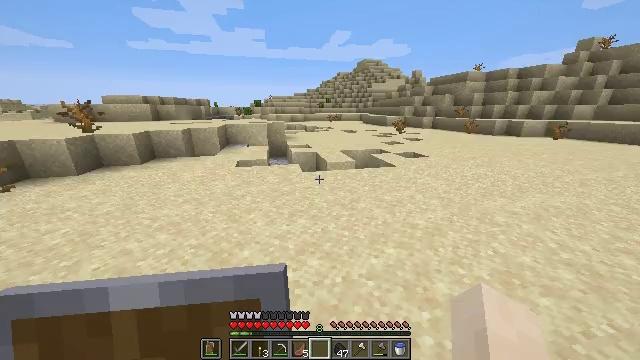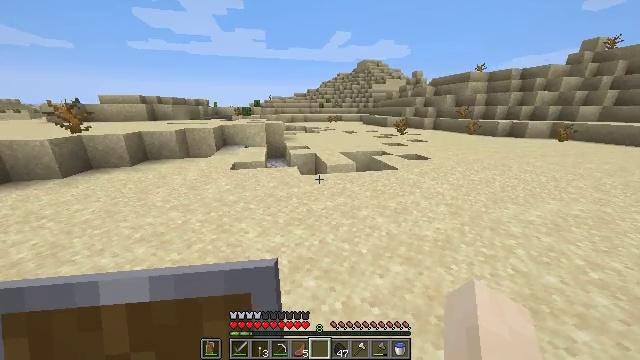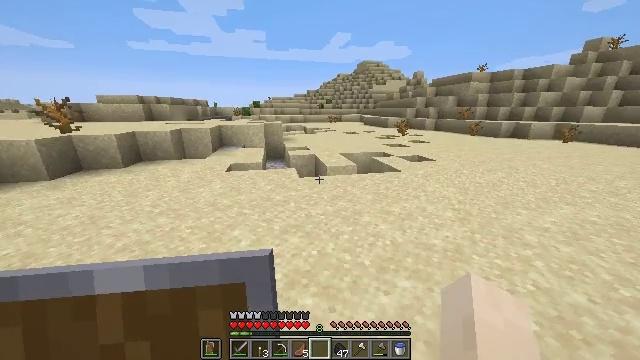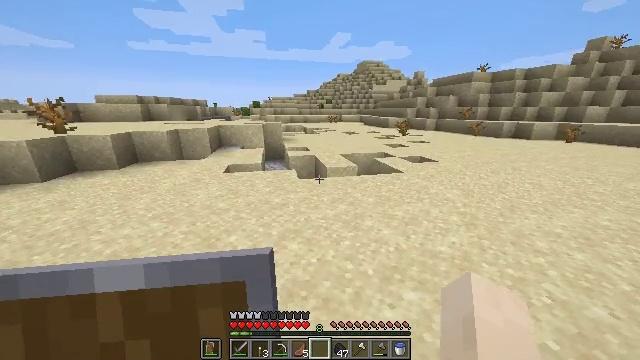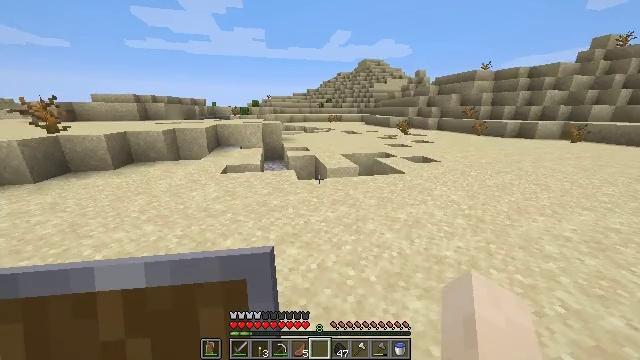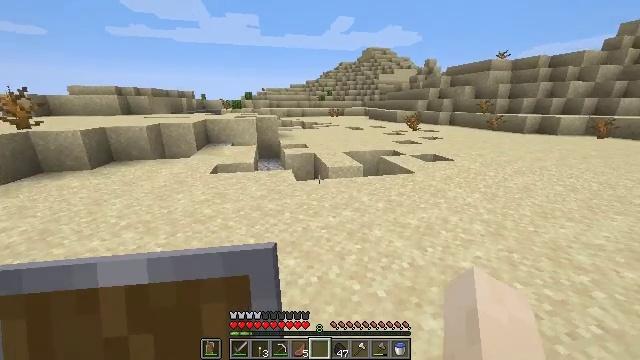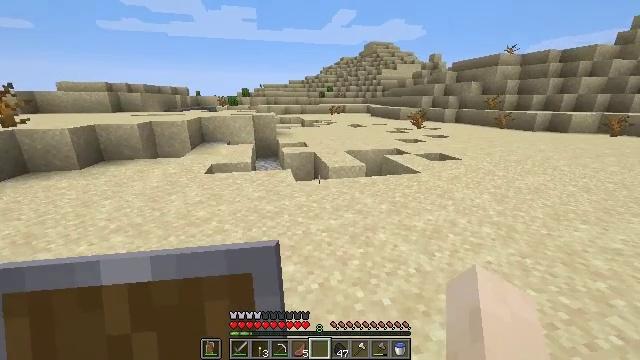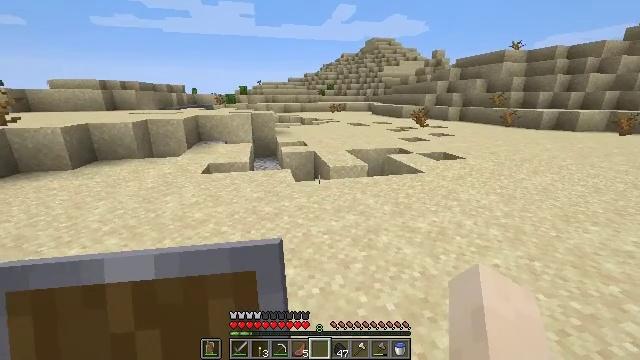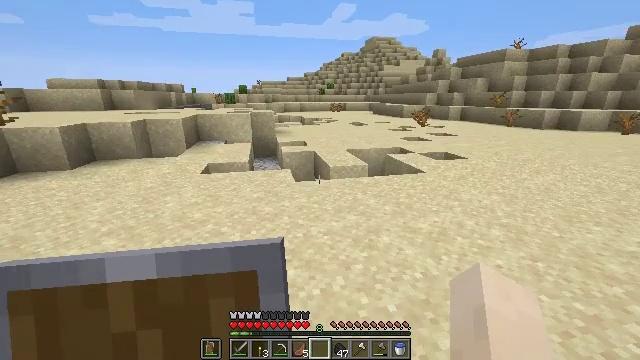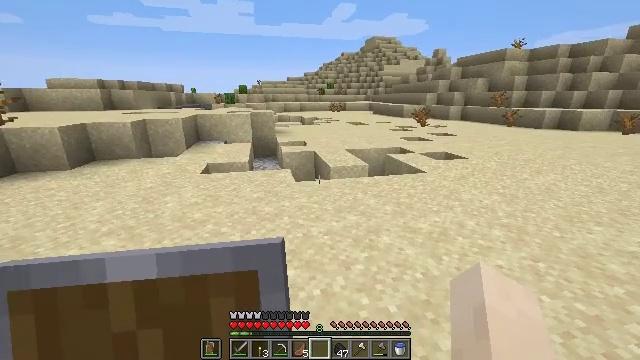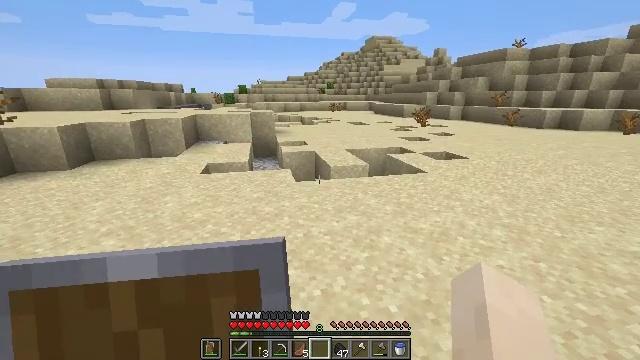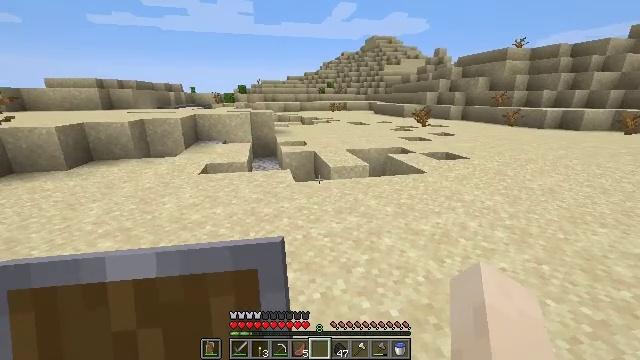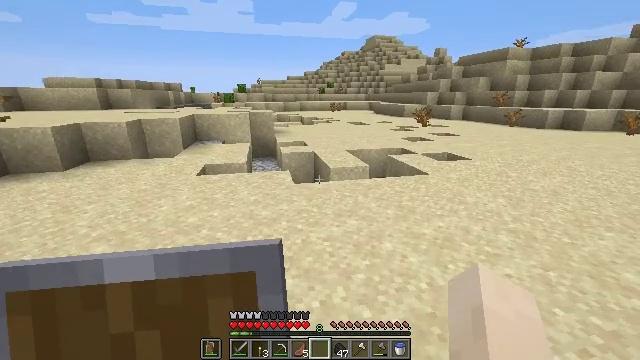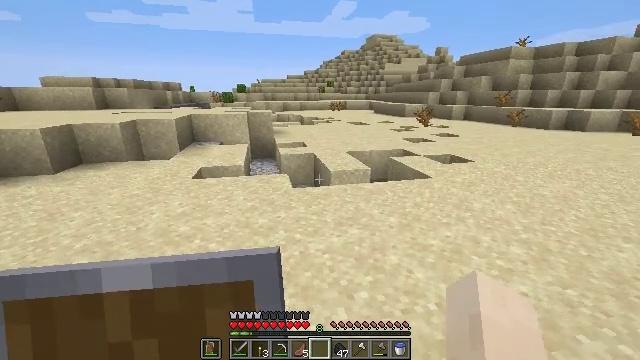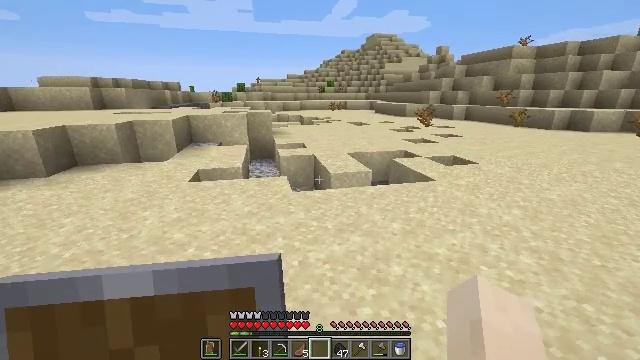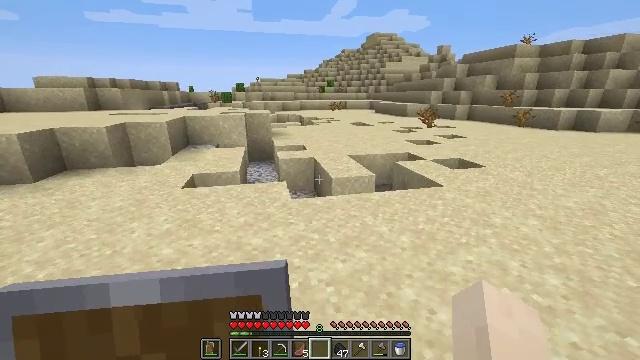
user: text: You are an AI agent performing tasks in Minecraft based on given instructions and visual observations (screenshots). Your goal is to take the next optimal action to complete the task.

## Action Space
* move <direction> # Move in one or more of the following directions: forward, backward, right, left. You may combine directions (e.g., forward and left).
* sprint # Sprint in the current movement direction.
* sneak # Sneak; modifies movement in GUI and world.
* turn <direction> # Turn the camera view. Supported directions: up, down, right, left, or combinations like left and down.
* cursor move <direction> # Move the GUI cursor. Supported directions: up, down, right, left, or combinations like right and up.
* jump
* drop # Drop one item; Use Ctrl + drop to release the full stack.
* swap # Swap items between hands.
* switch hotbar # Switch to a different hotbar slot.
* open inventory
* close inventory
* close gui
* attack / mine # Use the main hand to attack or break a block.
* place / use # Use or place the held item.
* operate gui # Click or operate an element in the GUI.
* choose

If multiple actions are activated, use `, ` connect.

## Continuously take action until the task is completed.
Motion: motion action
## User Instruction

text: Collect the dead bush from dry areas.
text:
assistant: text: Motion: move forward, sprint
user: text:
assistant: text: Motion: move forward, sprint
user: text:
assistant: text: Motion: no_op
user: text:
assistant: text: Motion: no_op
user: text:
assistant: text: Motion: no_op
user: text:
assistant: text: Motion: no_op
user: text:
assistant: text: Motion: no_op
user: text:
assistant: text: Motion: no_op
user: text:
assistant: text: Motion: no_op
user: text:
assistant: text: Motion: no_op
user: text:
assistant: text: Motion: move forward
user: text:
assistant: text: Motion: move forward
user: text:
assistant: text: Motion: move forward
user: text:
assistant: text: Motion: move forward
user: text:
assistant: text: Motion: move forward
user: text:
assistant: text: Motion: move forward
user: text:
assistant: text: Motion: move forward
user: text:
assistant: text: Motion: move forward, sprint
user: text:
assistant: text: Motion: move forward, sprint
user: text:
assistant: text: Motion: move forward, sprint
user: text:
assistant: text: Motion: move forward, sprint
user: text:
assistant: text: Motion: move forward, sprint
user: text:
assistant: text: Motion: move forward, sprint
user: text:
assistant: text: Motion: move forward, sprint
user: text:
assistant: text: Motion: move forward, sprint
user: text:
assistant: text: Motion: move forward, sprint
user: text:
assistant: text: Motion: move forward, sprint
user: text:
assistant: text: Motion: move forward, sprint
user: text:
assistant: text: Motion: move forward, sprint
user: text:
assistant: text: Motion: move forward, sprint